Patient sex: M
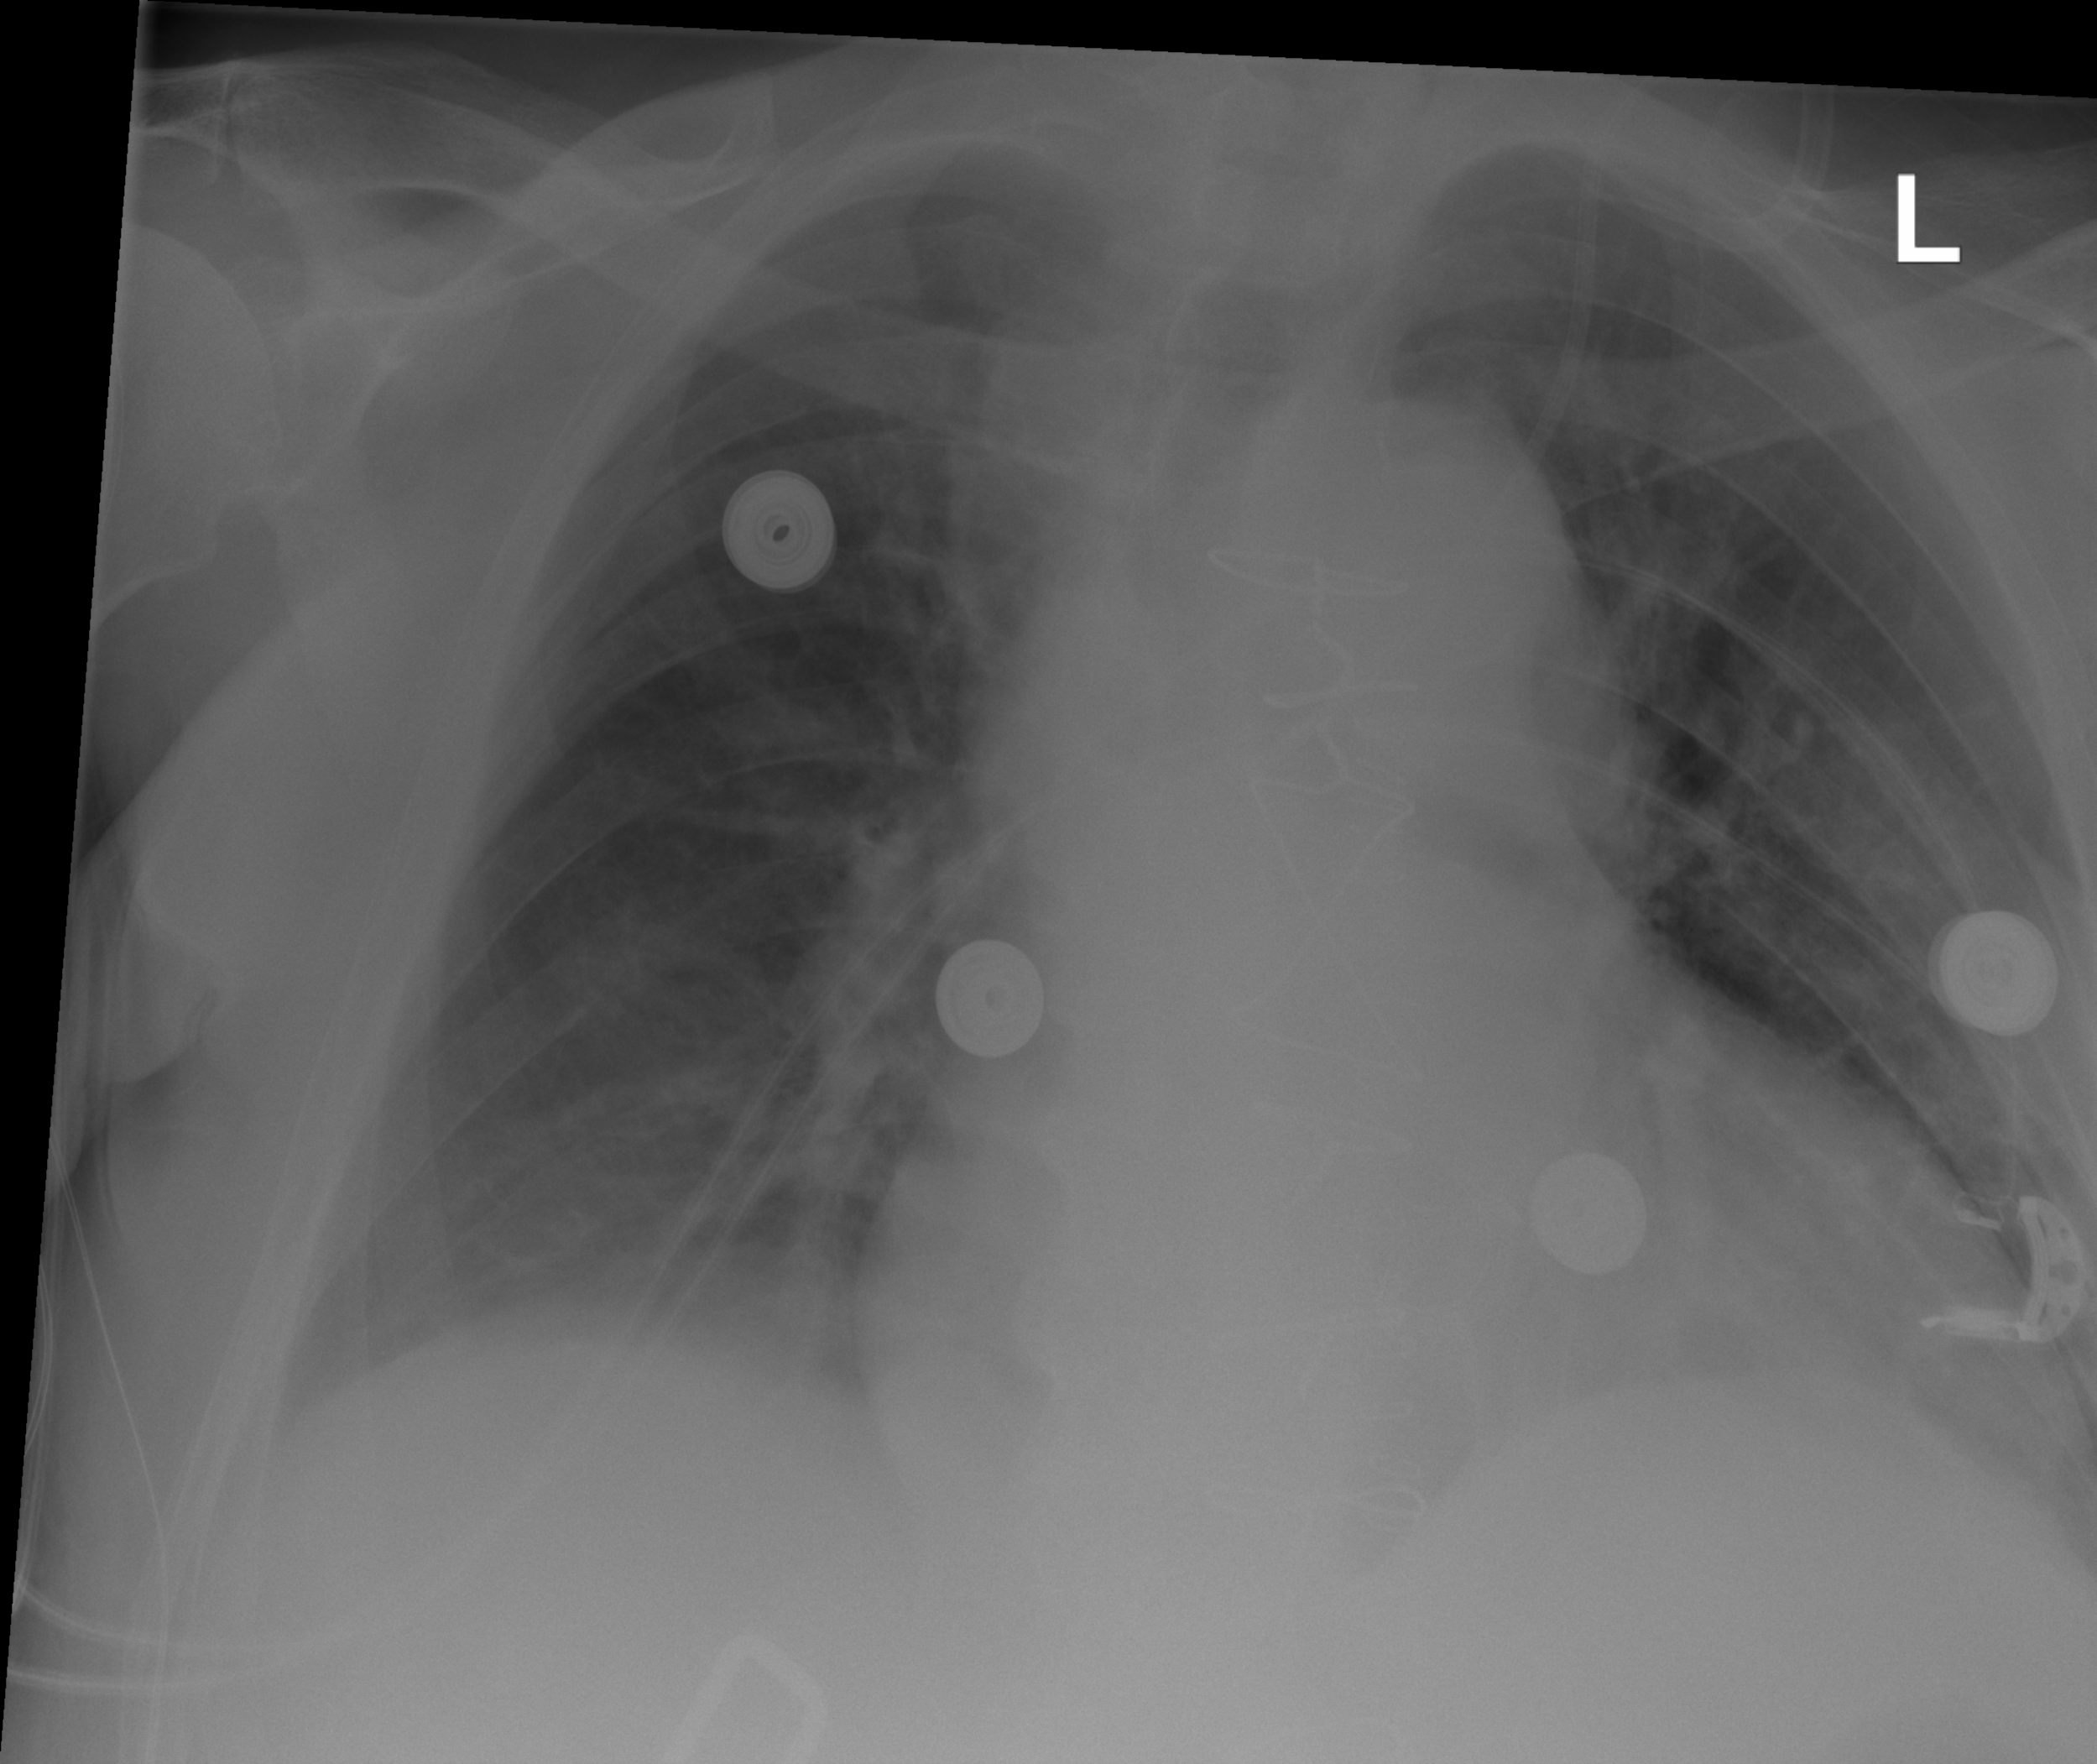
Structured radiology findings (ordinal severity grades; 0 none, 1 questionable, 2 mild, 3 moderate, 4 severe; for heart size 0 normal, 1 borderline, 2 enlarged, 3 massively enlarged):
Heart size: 2
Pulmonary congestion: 2
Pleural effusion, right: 0
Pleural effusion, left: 1
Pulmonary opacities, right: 0
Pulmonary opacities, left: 0
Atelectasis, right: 1
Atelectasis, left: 1